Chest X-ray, AP view. Patient: 50 years old, sex M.
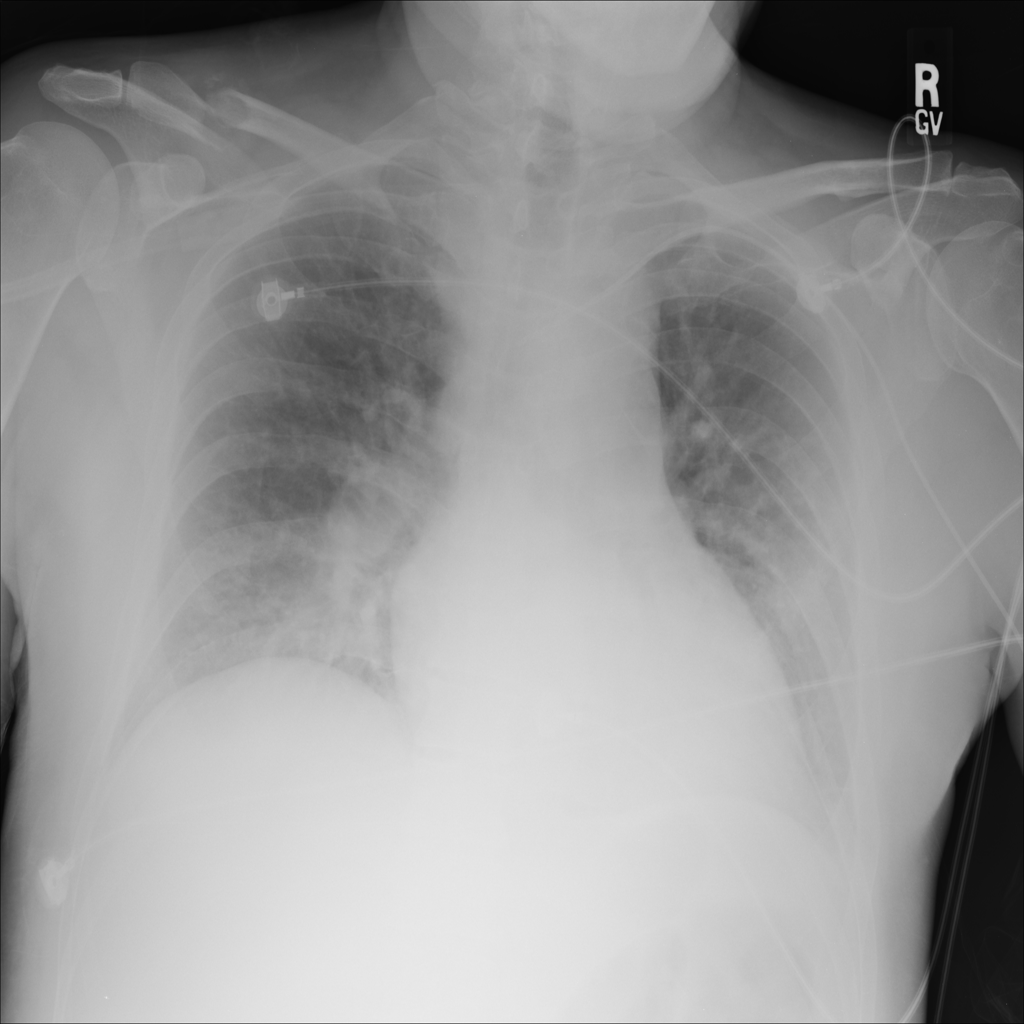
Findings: Infiltration